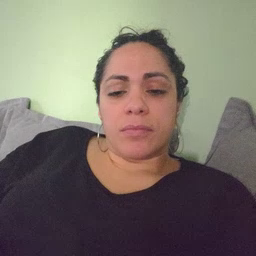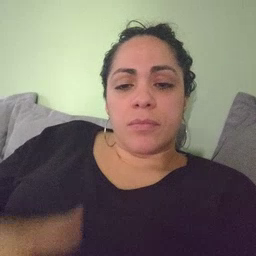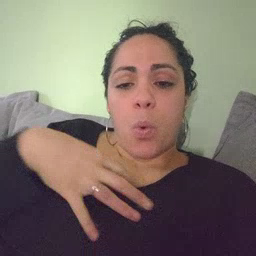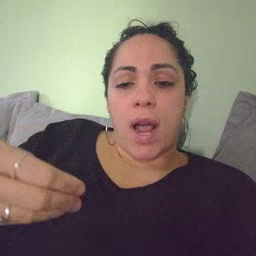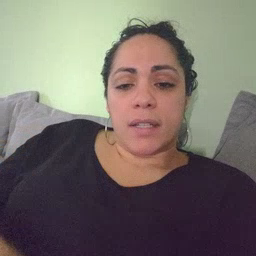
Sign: white